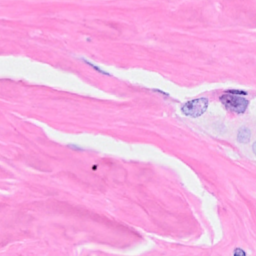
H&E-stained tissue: Breast